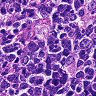
Metastatic tissue present: no